Question: I'm trying to change the color of an image at runtime. I've seen a couple answers on SO, but they all change the background color and not the foreground, which is what I am trying to do. I've based my code on another <URL>.
Here's the code I have:
'''
@implementation UIImage (Coloring)
-(UIImage*) imageWithColorOverlay:(UIColor*)color
{
//create context
UIGraphicsBeginImageContextWithOptions(self.size, NO, self.scale);
CGContextRef context = UIGraphicsGetCurrentContext();
// drawingcode
//bg
CGRect rect = CGRectMake(0.0, 0.0, self.size.width, self.size.height);
[self drawInRect:rect];
//fg
CGContextSetBlendMode(context, kCGBlendModeMultiply);
CGContextSetFillColorWithColor(context, color.CGColor);
CGContextFillRect(context, rect);
UIImage *image = UIGraphicsGetImageFromCurrentImageContext();
UIGraphicsEndImageContext();
//end
return image;
}
@end
'''
This are the results thus far:

From left to right:
1. No blending, just the normal asset. The gray bg is from the UIView behind the imageviews, the bg of the image is transparent.
2. Multiply with kCGBlendModeMultiply
3. Color burn with kCGBlendModeColorBurn
Is there an 'CGBlendMode' that'll achieve replacing the foreground color? Also, is it possible to replace both the foreground color(white) and the shadow(black)?
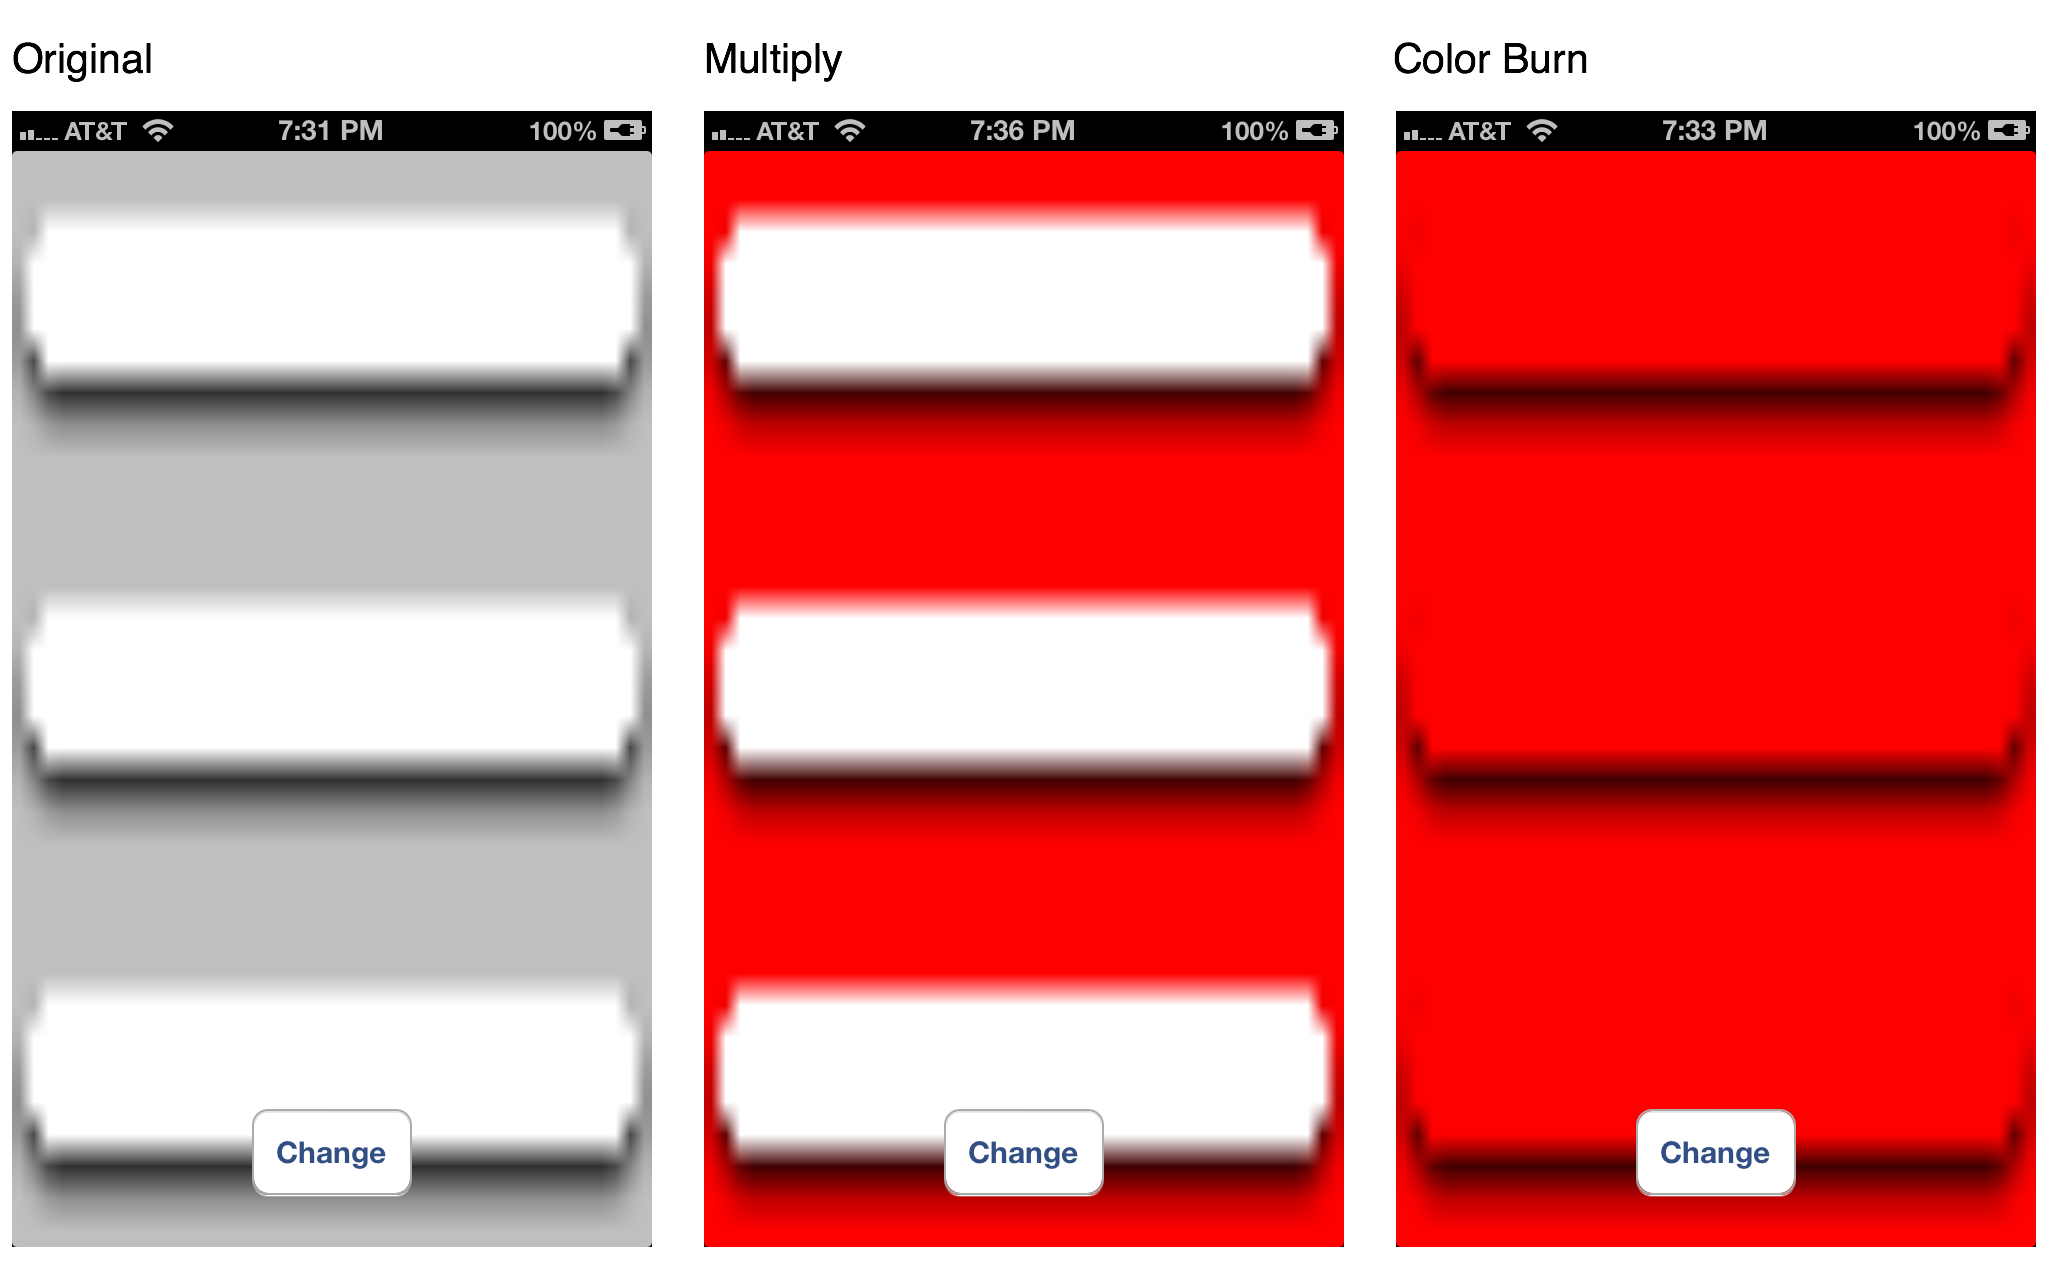
Answer: After messing around with the different blend options, this code did the trick. The only caveat is that the red tint is shown in the shadow, its not technically correct but its close enuf
'''
@implementation UIImage (Coloring)
-(UIImage*) imageWithColorOverlay:(UIColor*)color
{
//create context
UIGraphicsBeginImageContextWithOptions(self.size, NO, self.scale);
CGContextRef context = UIGraphicsGetCurrentContext();
//drawingcode
//bg
CGRect rect = CGRectMake(0.0, 0.0, self.size.width, self.size.height);
[self drawInRect:rect];
//fg
CGContextSetBlendMode(context, kCGBlendModeMultiply);
CGContextSetFillColorWithColor(context, color.CGColor);
CGContextFillRect(context, rect);
//mask
[self drawInRect:rect blendMode:kCGBlendModeDestinationIn alpha:1.0];
//end
UIImage *image = UIGraphicsGetImageFromCurrentImageContext();
UIGraphicsEndImageContext();
return image;
}
'''